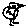
Label: bird